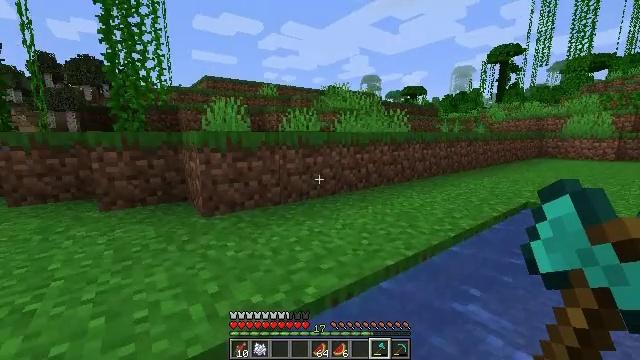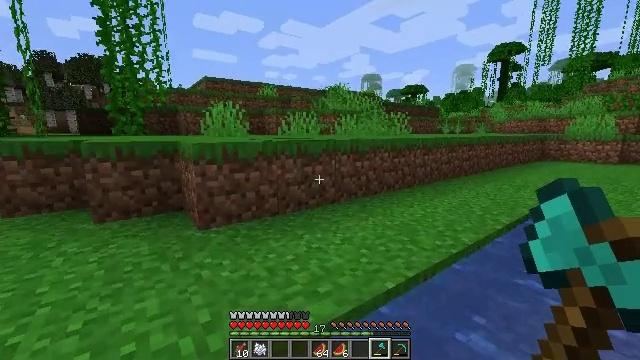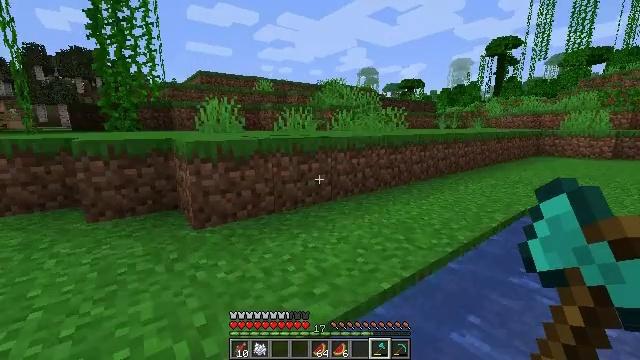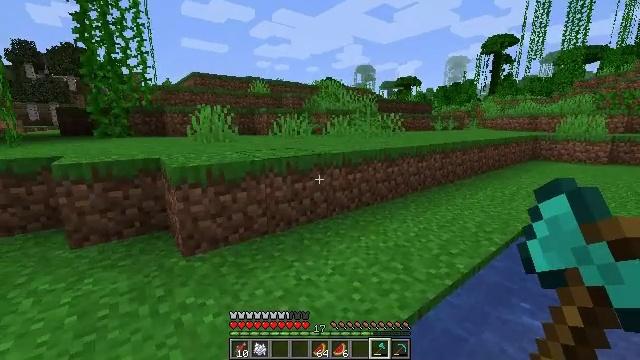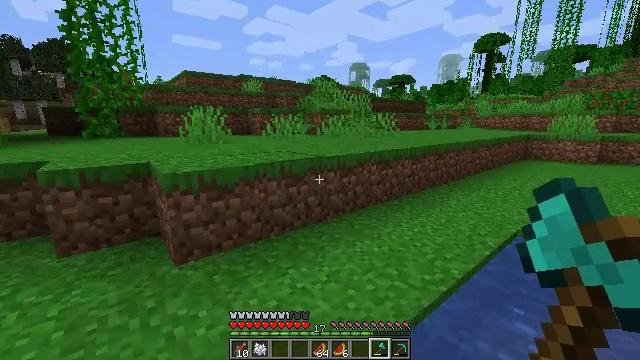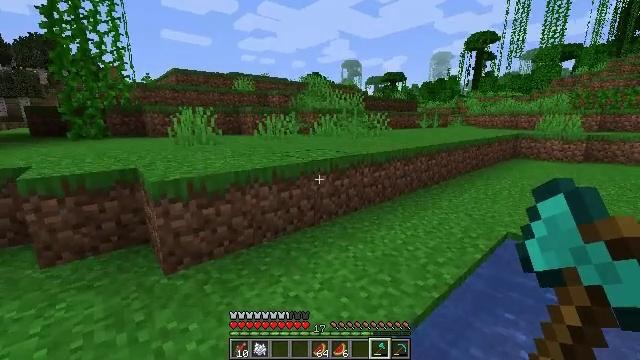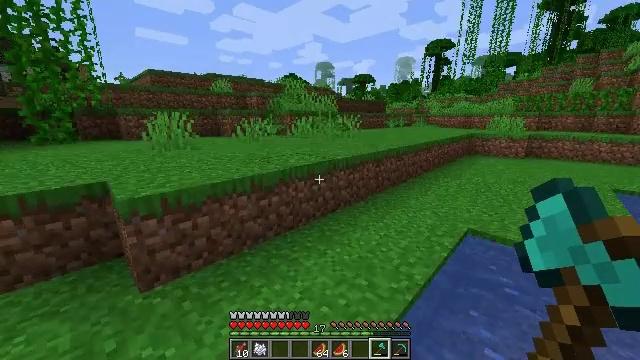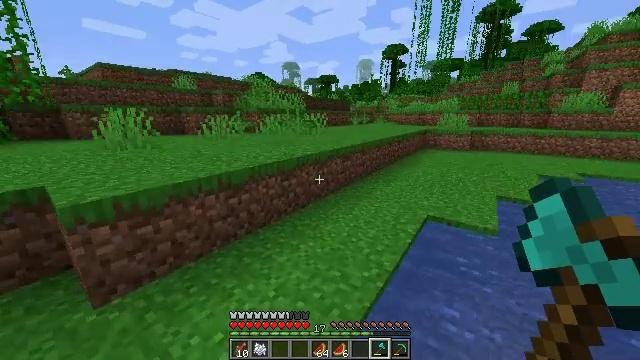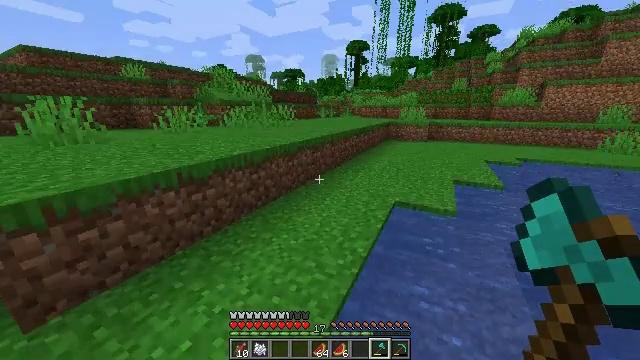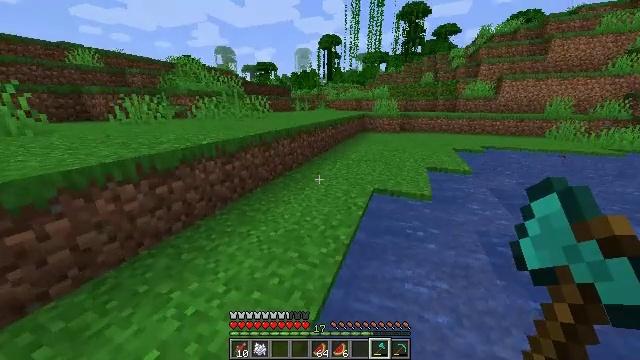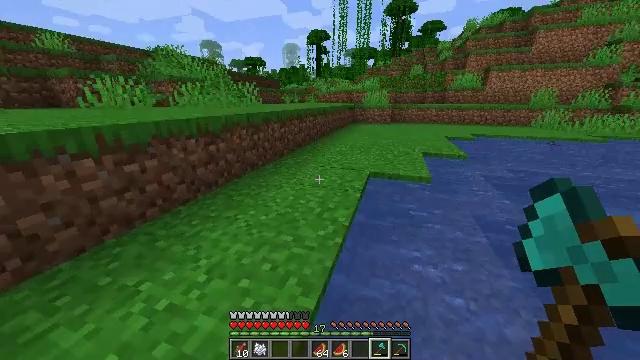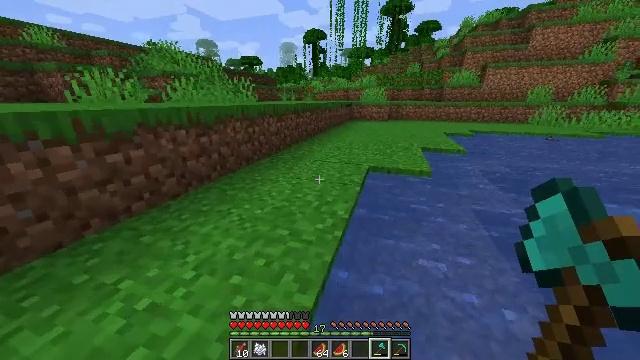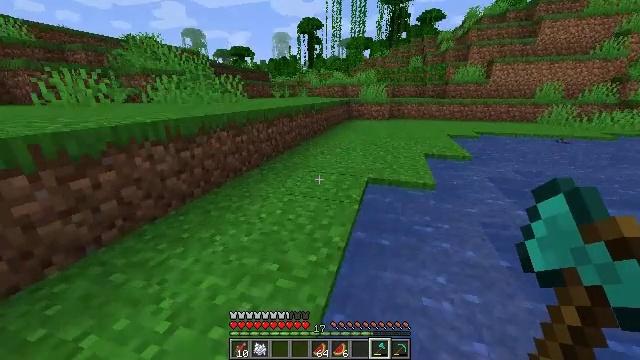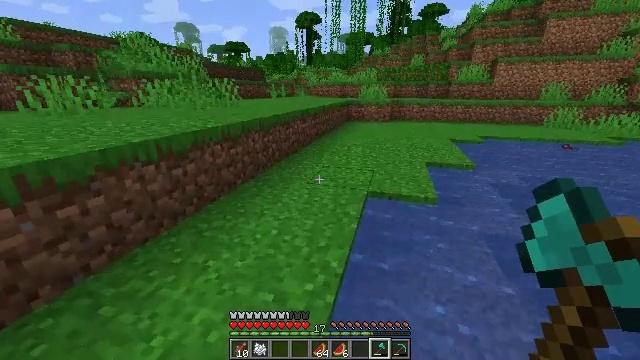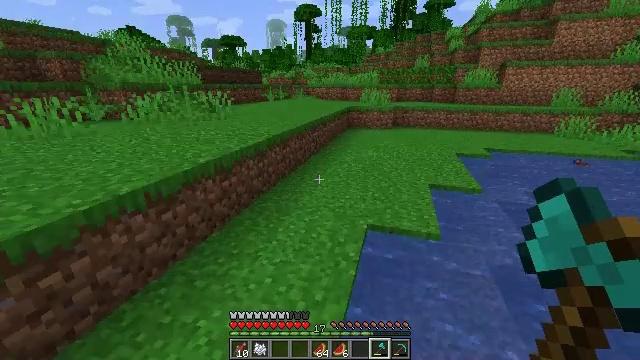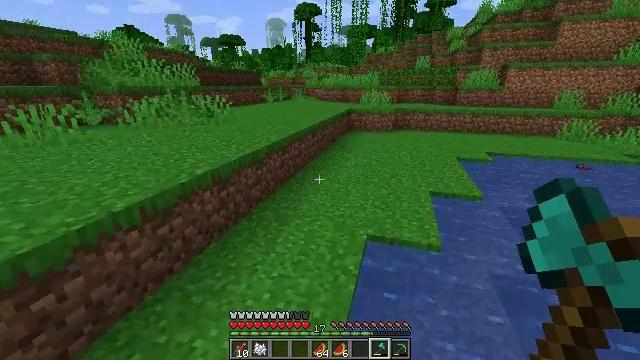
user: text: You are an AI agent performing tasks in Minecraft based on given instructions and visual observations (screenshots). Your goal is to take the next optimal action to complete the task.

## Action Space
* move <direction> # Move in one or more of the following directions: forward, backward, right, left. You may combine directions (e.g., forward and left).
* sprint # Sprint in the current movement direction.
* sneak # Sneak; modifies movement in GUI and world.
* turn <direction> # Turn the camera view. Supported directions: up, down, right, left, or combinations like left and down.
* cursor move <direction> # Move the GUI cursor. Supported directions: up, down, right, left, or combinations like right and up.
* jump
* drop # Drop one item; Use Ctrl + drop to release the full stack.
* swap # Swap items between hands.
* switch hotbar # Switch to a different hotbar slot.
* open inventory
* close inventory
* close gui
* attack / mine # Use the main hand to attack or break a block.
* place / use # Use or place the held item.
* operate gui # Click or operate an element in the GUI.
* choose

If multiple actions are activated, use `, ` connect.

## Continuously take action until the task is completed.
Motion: motion action
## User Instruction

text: Hunt fish.
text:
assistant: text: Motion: move forward, jump
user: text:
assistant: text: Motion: move forward, turn down, jump
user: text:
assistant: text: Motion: move forward, jump
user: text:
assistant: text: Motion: move forward, turn right, jump
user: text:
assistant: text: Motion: move forward, sprint, turn right, jump
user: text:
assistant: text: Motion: move forward, sprint, turn right and down, jump
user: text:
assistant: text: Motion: move forward, sprint, turn right and down, jump
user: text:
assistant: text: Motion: move forward, sprint, turn right and down, jump
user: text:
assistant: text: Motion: move forward, sprint, turn right and down, jump
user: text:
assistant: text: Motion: move forward, turn right and down, jump
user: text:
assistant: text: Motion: move forward, jump
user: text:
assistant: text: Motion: move forward, jump
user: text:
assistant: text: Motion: move forward, jump
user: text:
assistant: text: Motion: move forward, jump
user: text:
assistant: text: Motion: move forward, jump
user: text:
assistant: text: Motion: move forward, jump
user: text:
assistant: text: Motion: move forward, sprint, jump
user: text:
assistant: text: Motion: move forward, sprint, jump
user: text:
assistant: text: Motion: move forward, sprint, turn right, jump
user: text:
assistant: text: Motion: move forward, sprint, turn right and down, jump
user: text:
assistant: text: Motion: move forward, turn right, jump
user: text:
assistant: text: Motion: move forward, turn right, jump
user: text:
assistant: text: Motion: move forward, jump
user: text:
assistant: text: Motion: move forward, jump
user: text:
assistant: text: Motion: move forward, jump
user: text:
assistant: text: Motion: move forward, sprint, jump
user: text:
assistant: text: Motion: move forward, sprint, jump
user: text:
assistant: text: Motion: move forward, sprint, jump
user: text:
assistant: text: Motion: move forward, jump
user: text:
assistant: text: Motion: move forward, turn right, jump